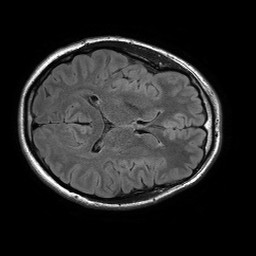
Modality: FLAIR
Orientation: axial
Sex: male
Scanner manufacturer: philips
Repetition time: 11 s
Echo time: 0.125 s